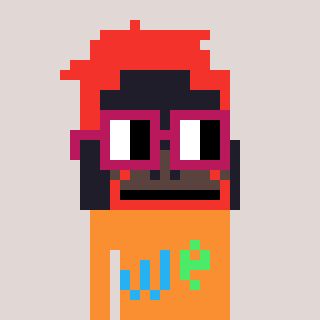
a pixel art character with square dark red glasses, a orangutan-shaped head and a orange-colored body on a warm background